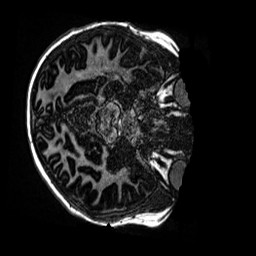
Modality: MP2RAGE
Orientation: axial
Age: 12
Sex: male
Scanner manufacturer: siemens
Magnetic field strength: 3 T
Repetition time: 4 s
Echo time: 0.00299 s